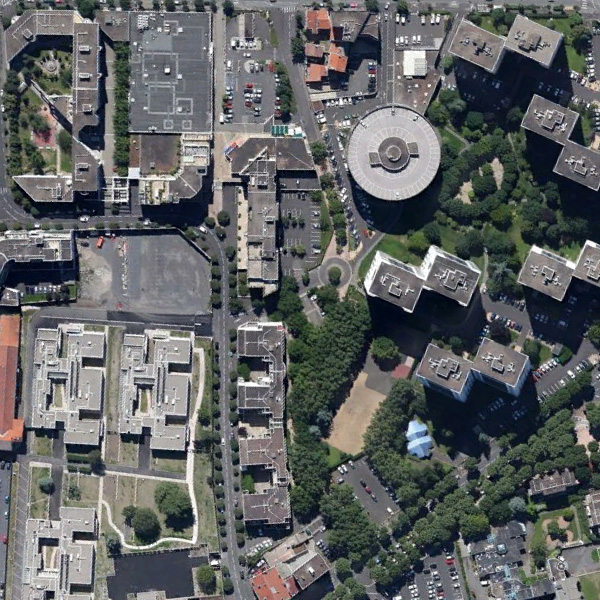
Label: Commercial